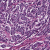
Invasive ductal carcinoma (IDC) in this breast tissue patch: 1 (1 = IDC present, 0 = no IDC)